Field crop: maize
Growth stage: 2
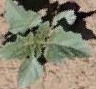
Species: datura